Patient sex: M
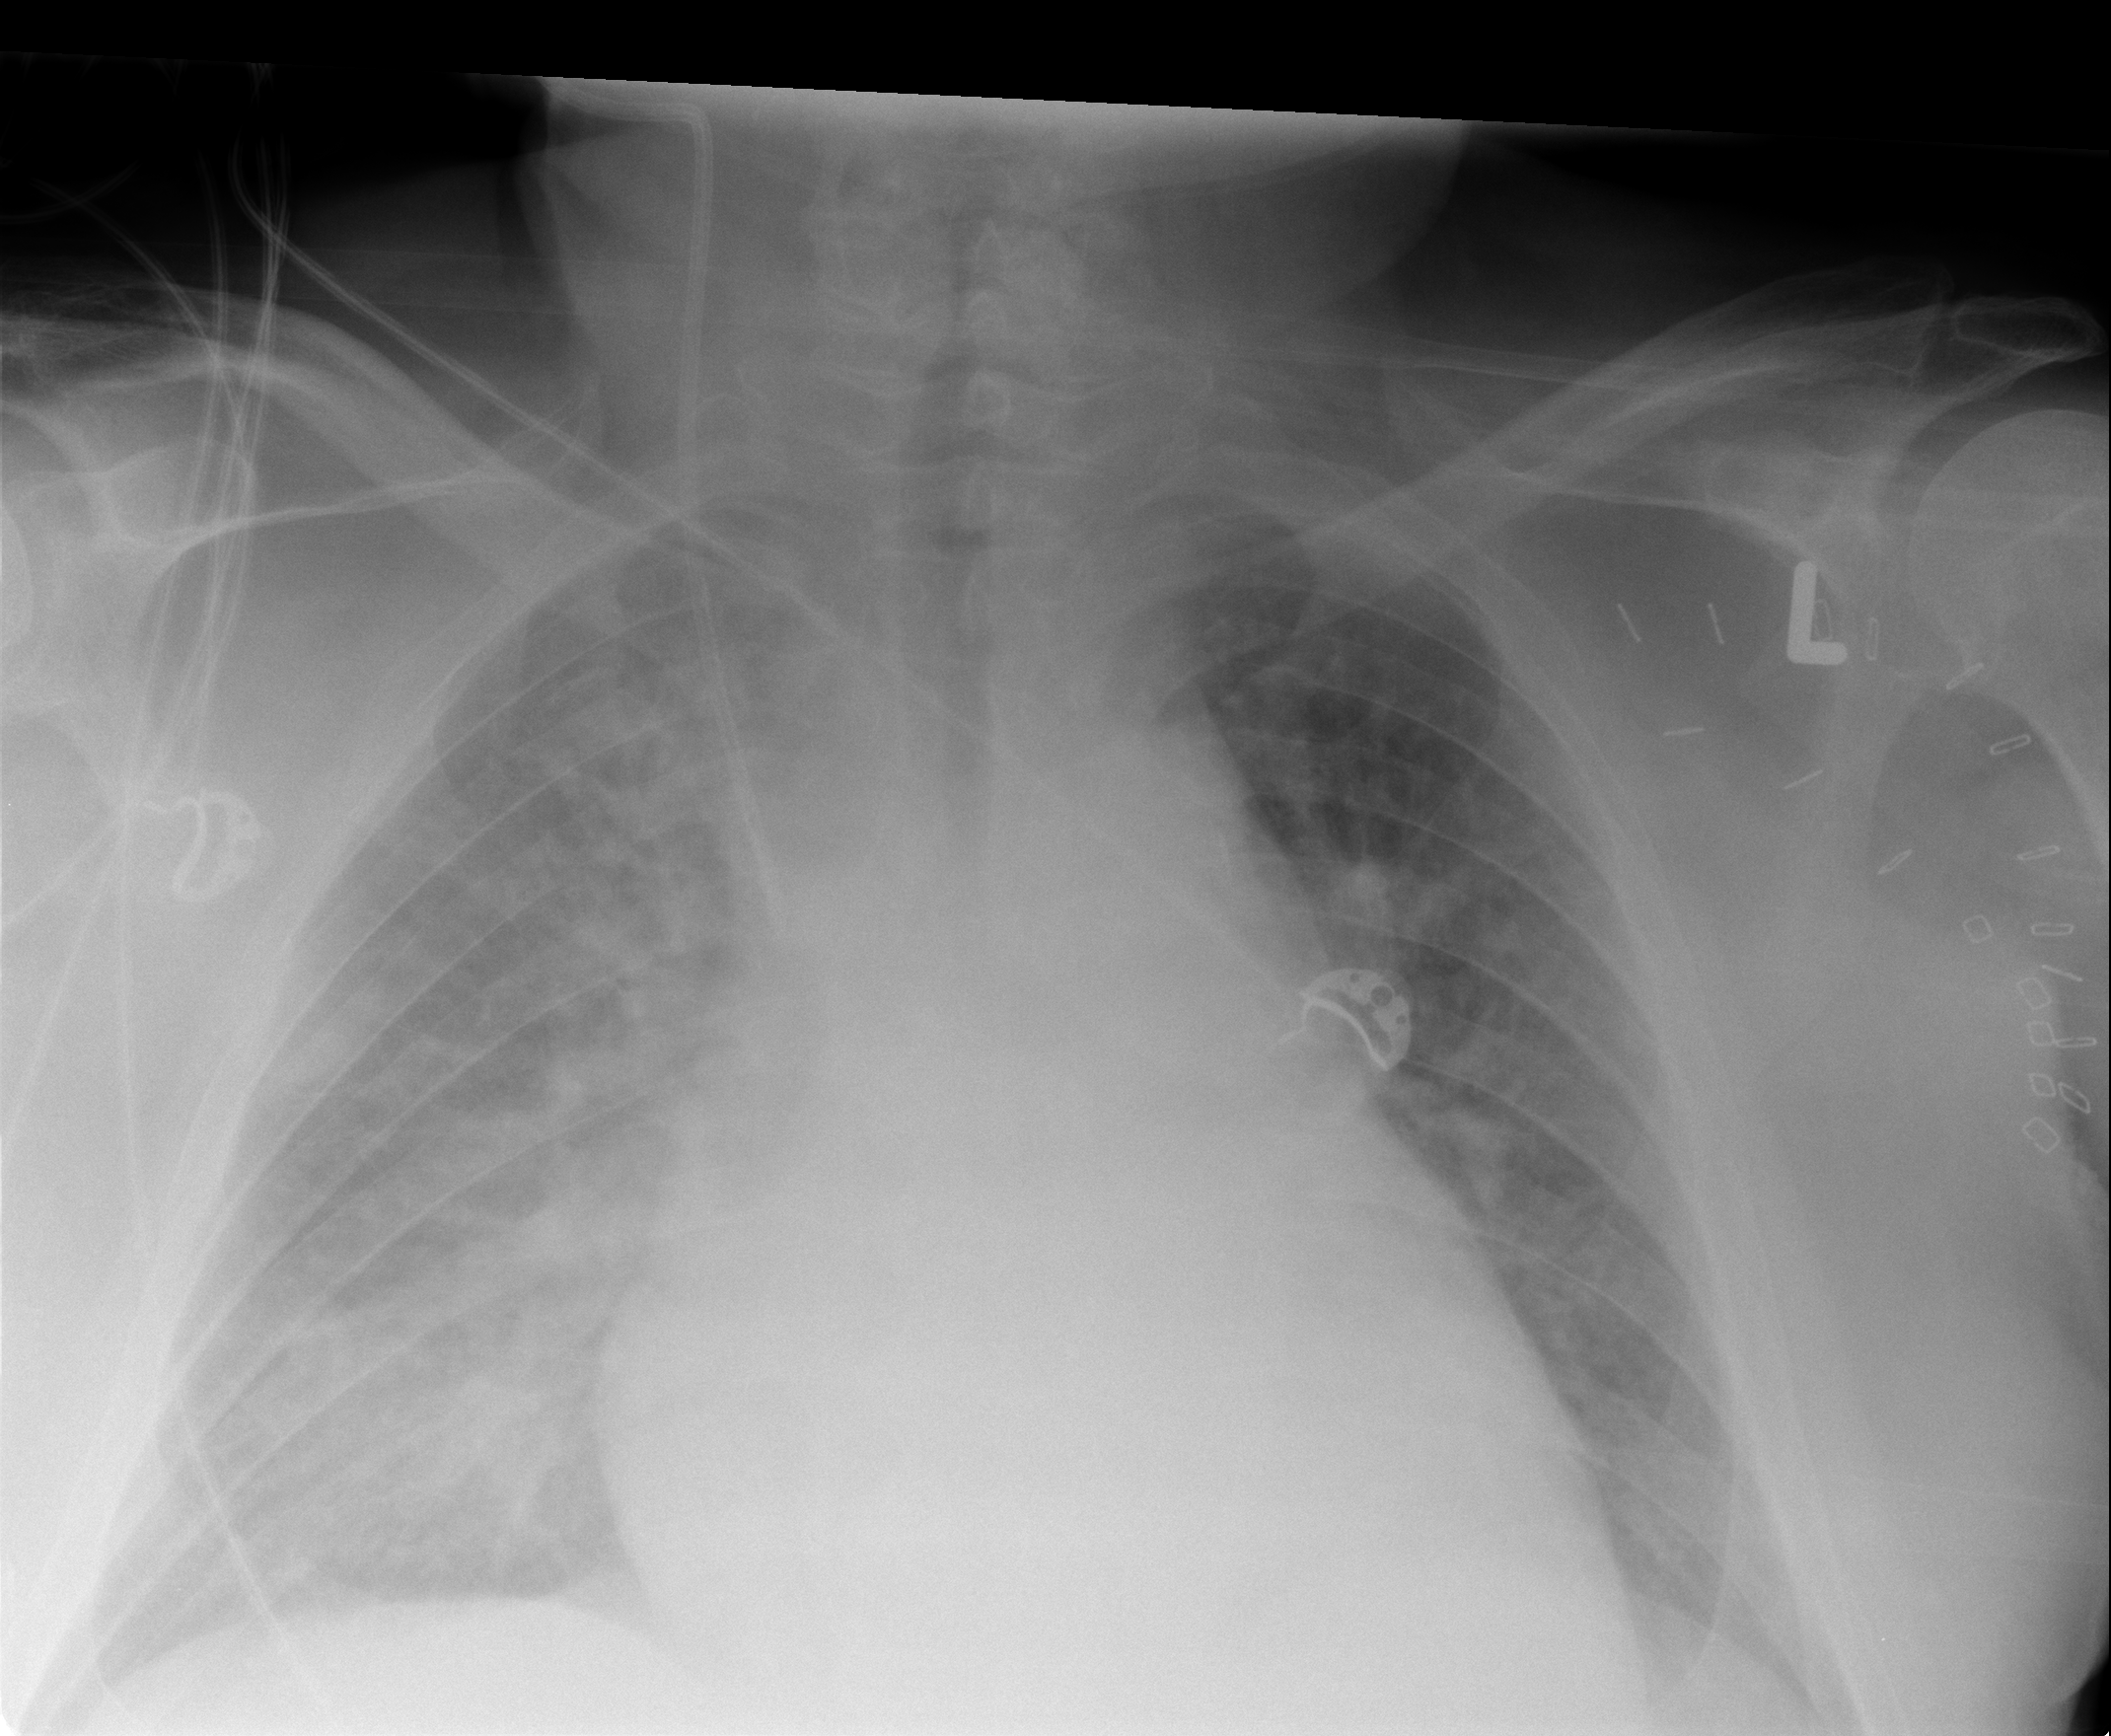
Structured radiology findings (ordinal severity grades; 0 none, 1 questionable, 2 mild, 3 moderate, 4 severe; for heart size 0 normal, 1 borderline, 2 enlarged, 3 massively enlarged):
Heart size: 3
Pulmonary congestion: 3
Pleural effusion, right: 3
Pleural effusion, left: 2
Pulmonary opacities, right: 3
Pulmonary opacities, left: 2
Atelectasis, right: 3
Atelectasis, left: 2